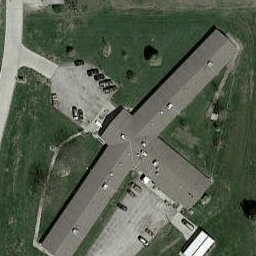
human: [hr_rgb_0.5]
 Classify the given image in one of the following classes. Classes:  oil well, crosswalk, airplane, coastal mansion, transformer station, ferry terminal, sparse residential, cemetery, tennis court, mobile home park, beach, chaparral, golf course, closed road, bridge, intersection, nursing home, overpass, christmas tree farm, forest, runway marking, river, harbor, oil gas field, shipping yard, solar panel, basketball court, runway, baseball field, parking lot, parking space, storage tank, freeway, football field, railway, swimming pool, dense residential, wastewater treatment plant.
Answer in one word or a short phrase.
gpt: nursing home